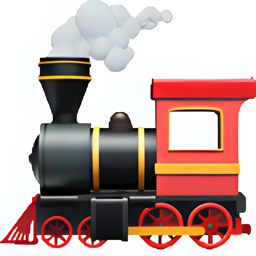
Name: steam locomotive
Emoji: 🚂
Group: Travel & Places
Sub-group: transport-ground